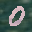
Label: 0